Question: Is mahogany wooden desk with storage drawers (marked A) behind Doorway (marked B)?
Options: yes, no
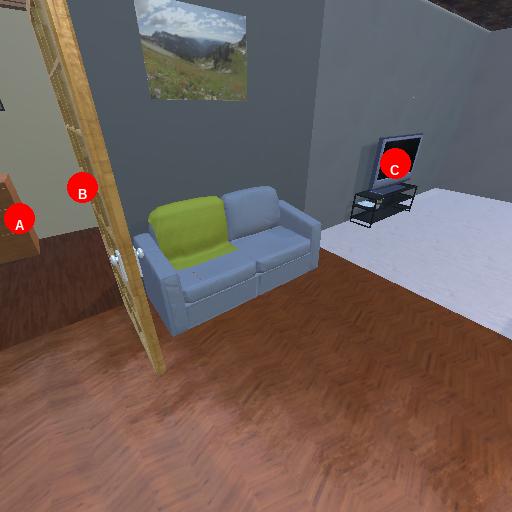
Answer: yes